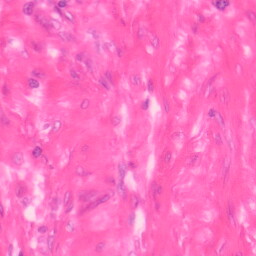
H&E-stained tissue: Colon